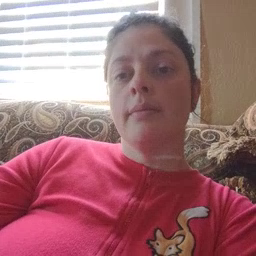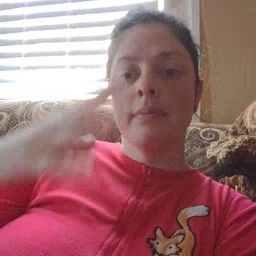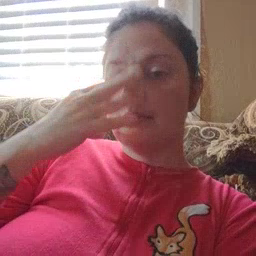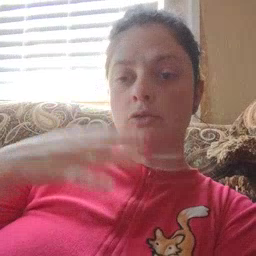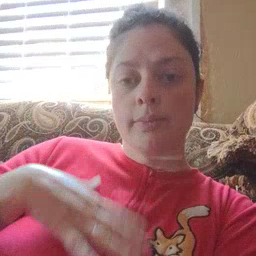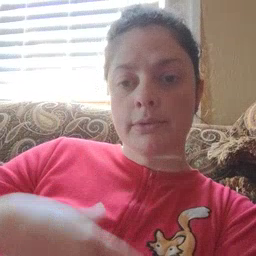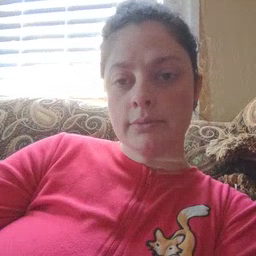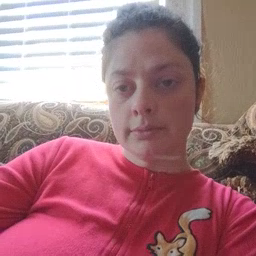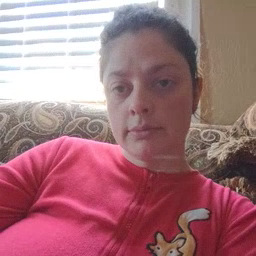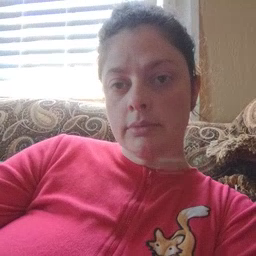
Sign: pajamas